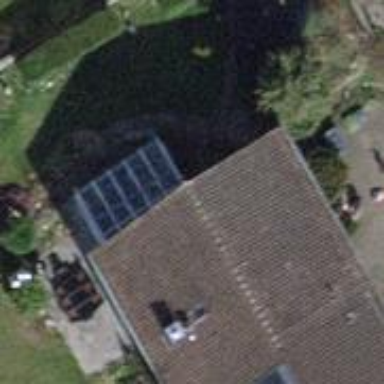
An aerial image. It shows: Semi-detached house.